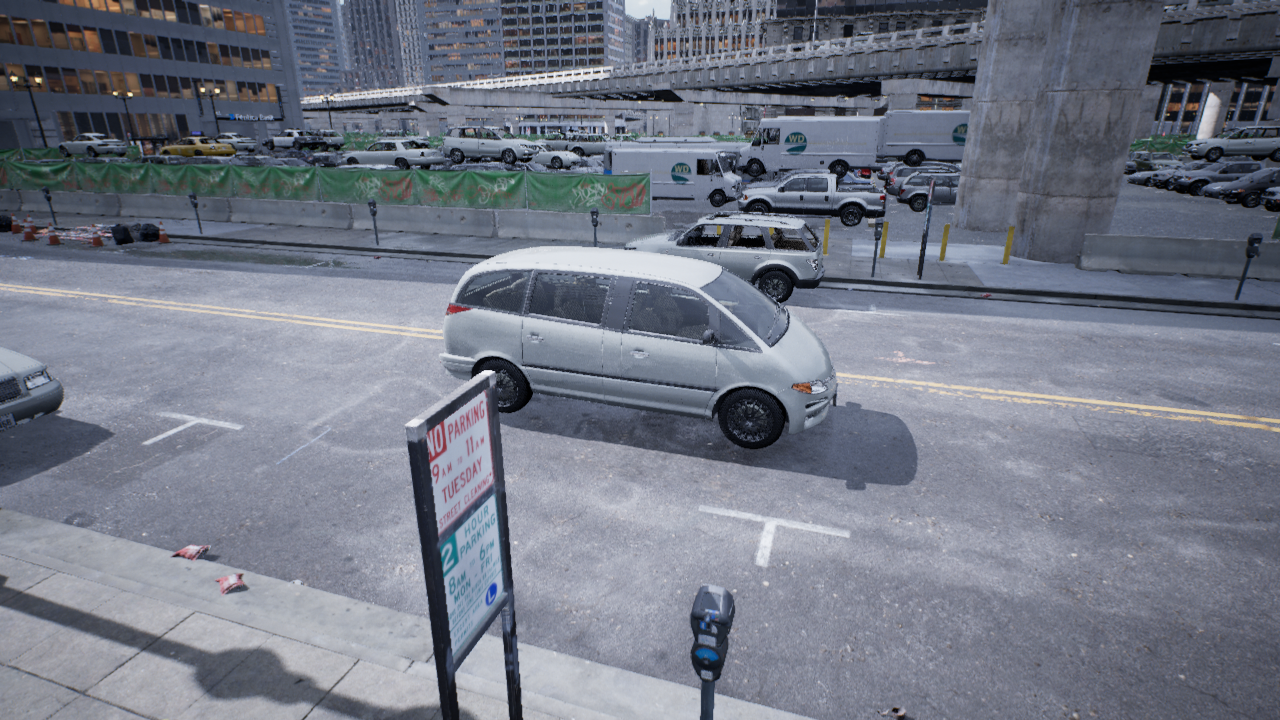
Venue: downtown
Lighting: overcast
Vehicle rig: minivan